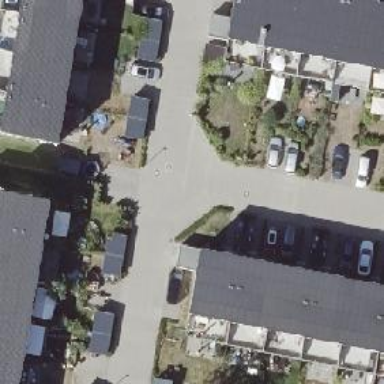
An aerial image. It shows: Living street.